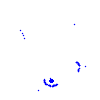
Particle: electron